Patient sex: M
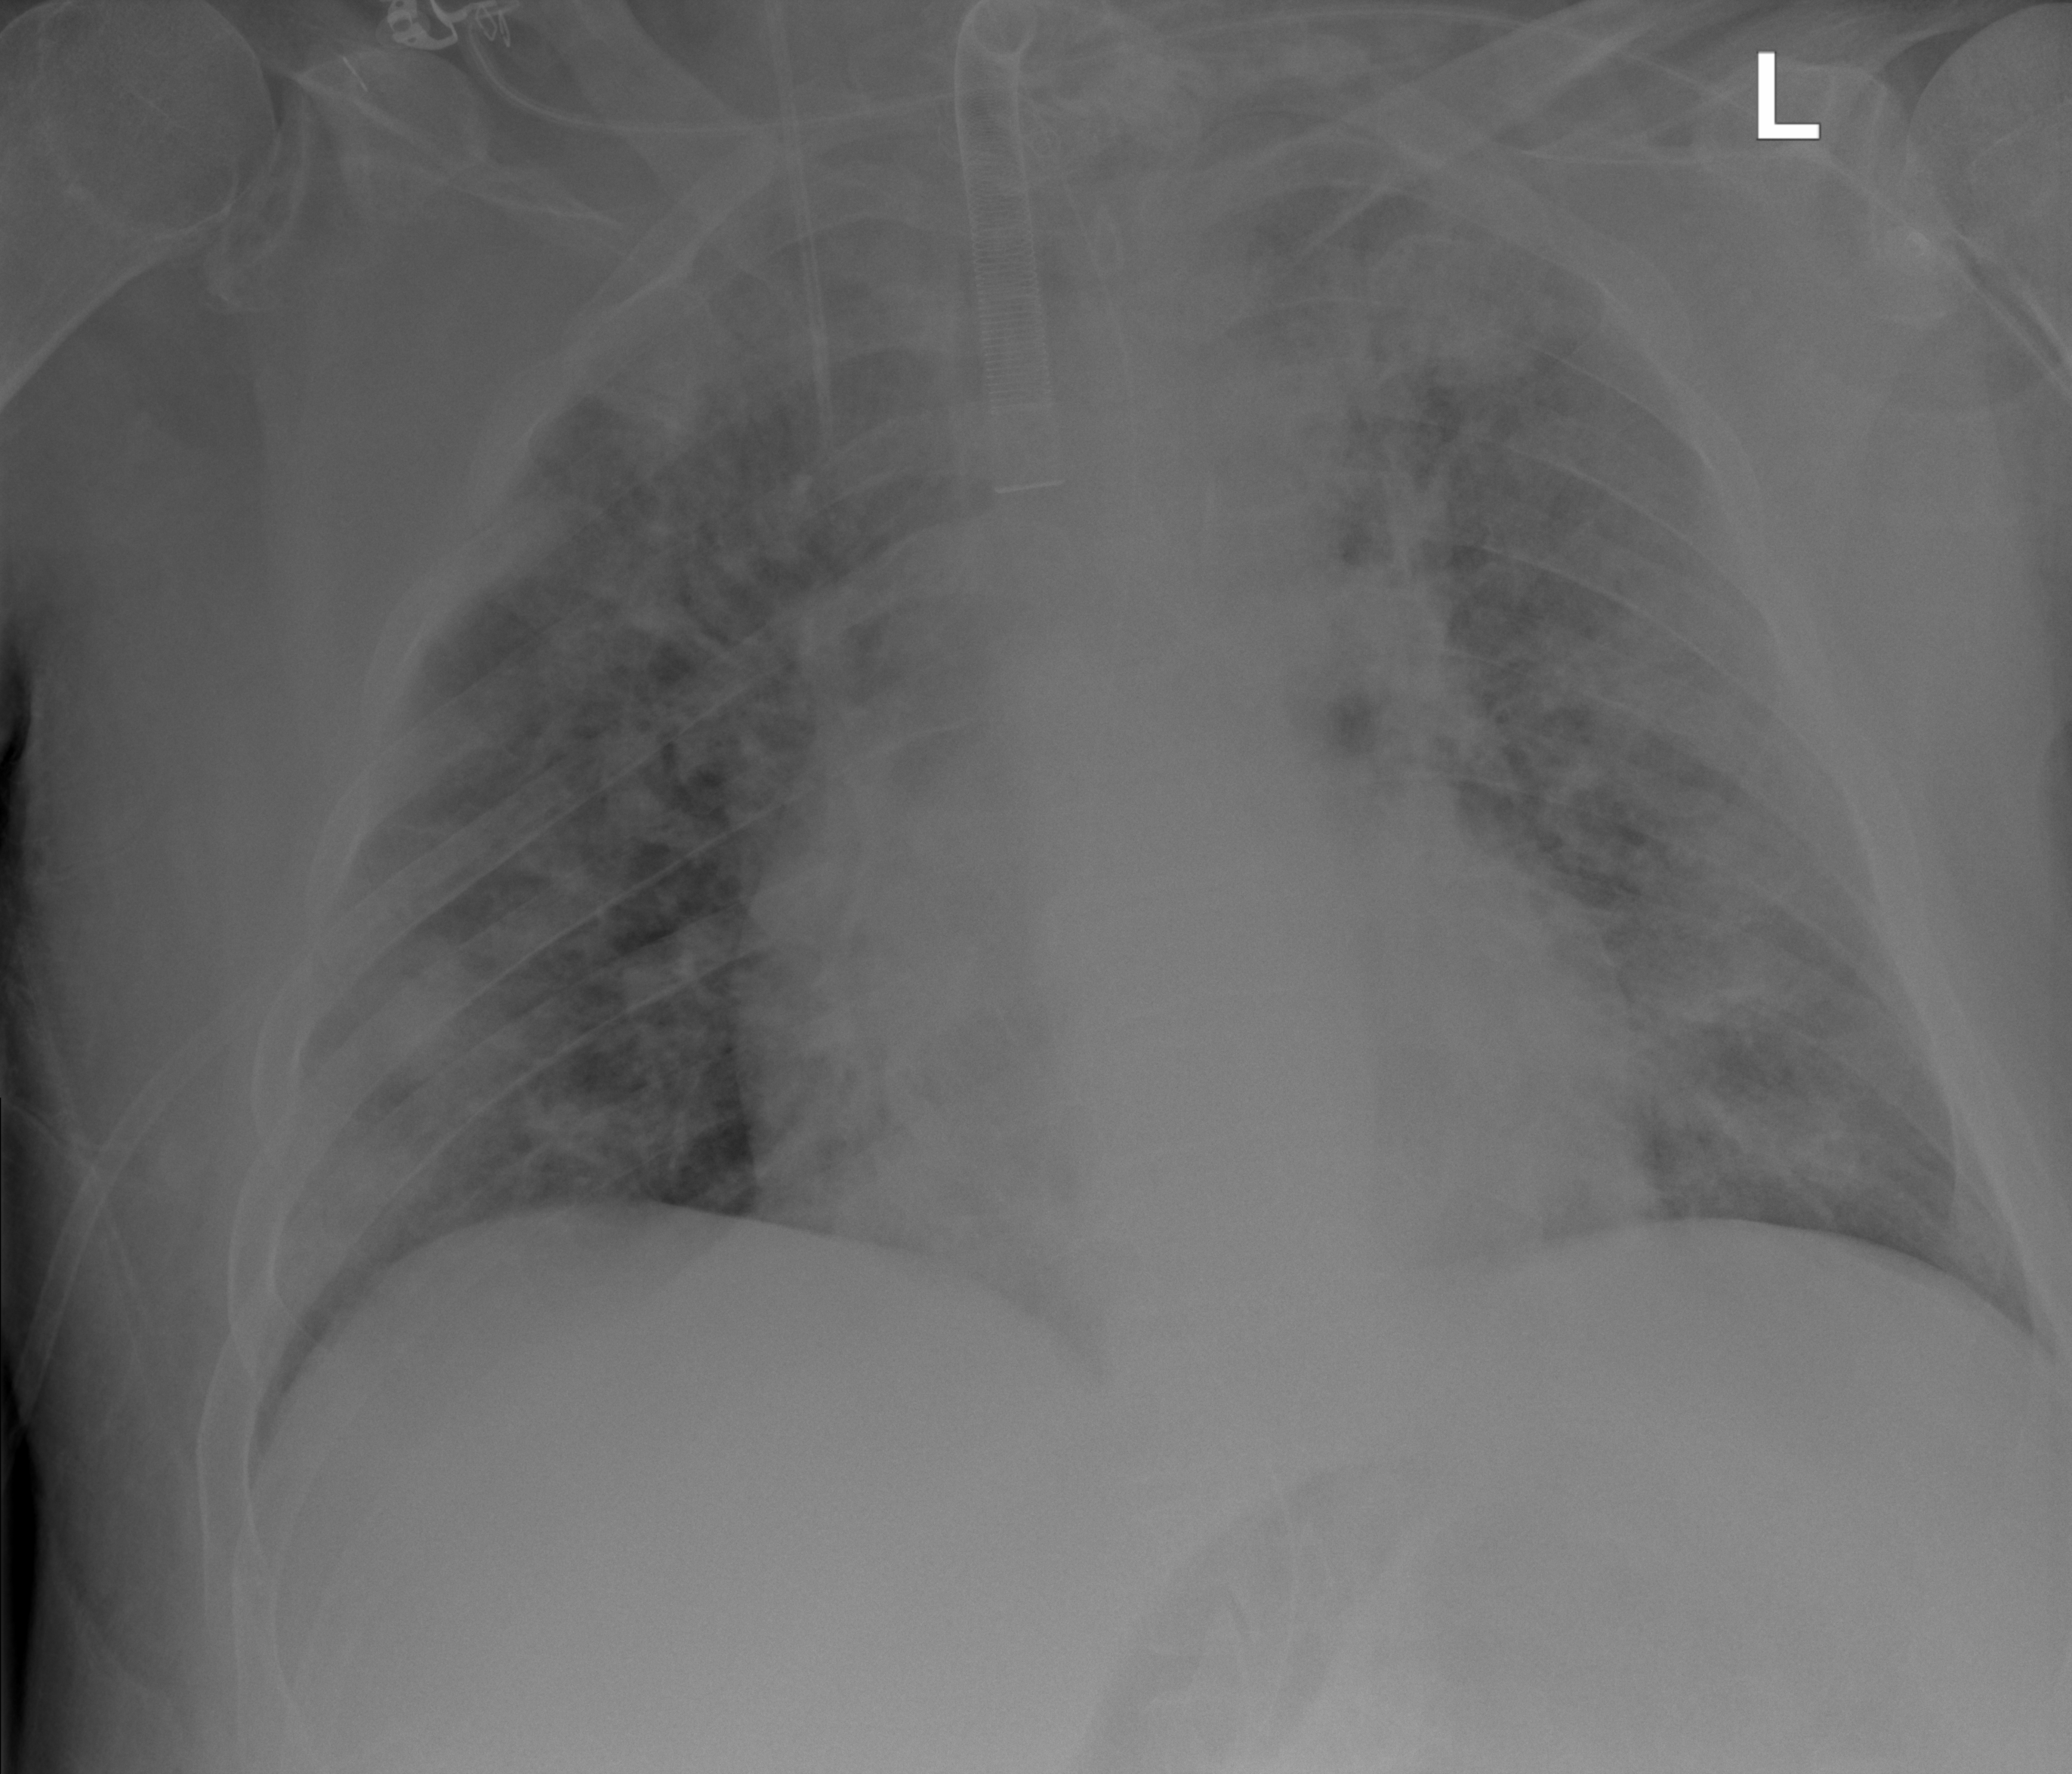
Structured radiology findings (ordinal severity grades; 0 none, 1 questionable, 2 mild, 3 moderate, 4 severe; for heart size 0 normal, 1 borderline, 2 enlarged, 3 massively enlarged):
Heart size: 2
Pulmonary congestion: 2
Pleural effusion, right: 0
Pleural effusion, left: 0
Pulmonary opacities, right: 3
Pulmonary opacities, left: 3
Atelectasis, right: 3
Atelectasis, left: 3